Question: I demo the sample code "DBRoulette",and use my Appkey and Appsecret to run, Access type = App folder,but when i build to run picture then show this warning , please give me some instruction to this warning than show the picture,thank you!

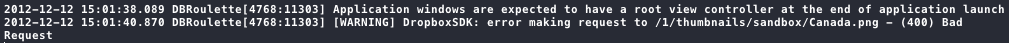
Answer: With reference to <URL>
400 Bad input parameter. Error message should indicate which one and why.
You can further investigate error object for details!